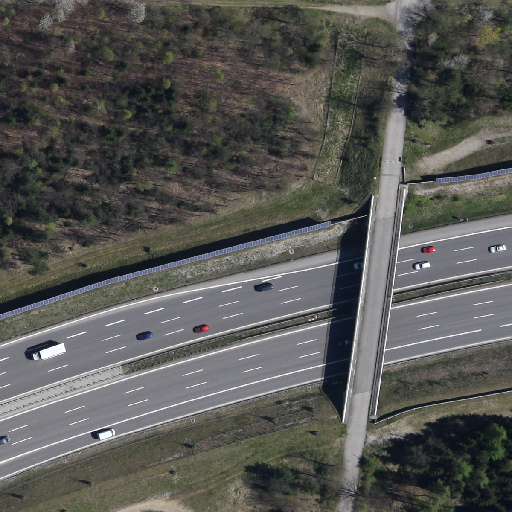
Referring expression: car driving on the road